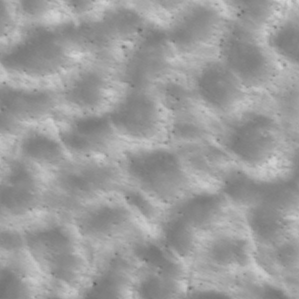
Label: non_frost